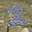
Label: 2